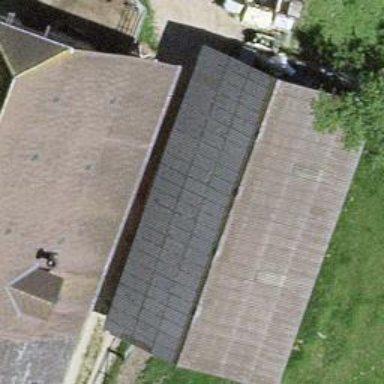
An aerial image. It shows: Shed building.